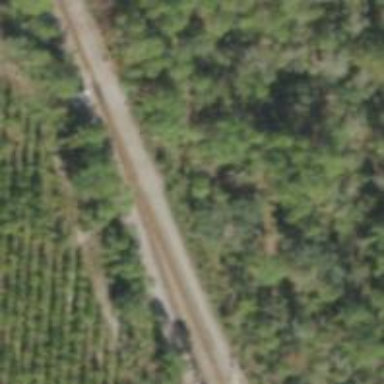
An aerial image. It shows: Site related to railway infrastructure.